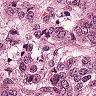
Metastatic tissue present: yes